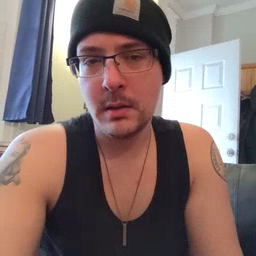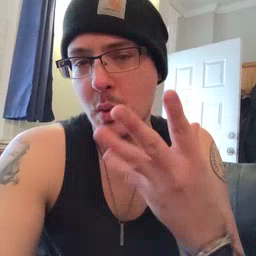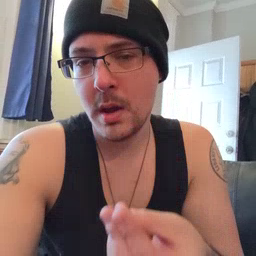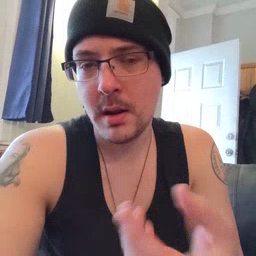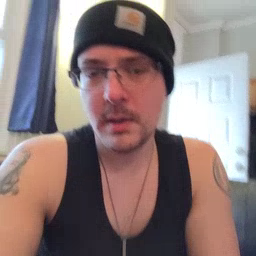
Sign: wet